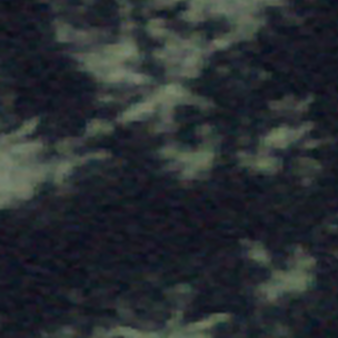
Label: other